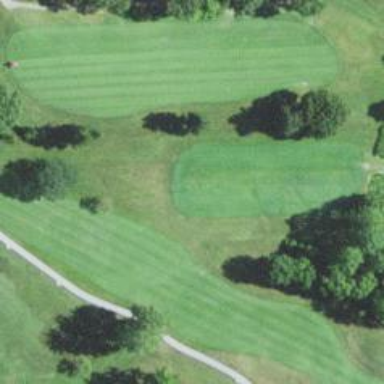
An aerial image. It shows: Golf fairway surrounded by grass.